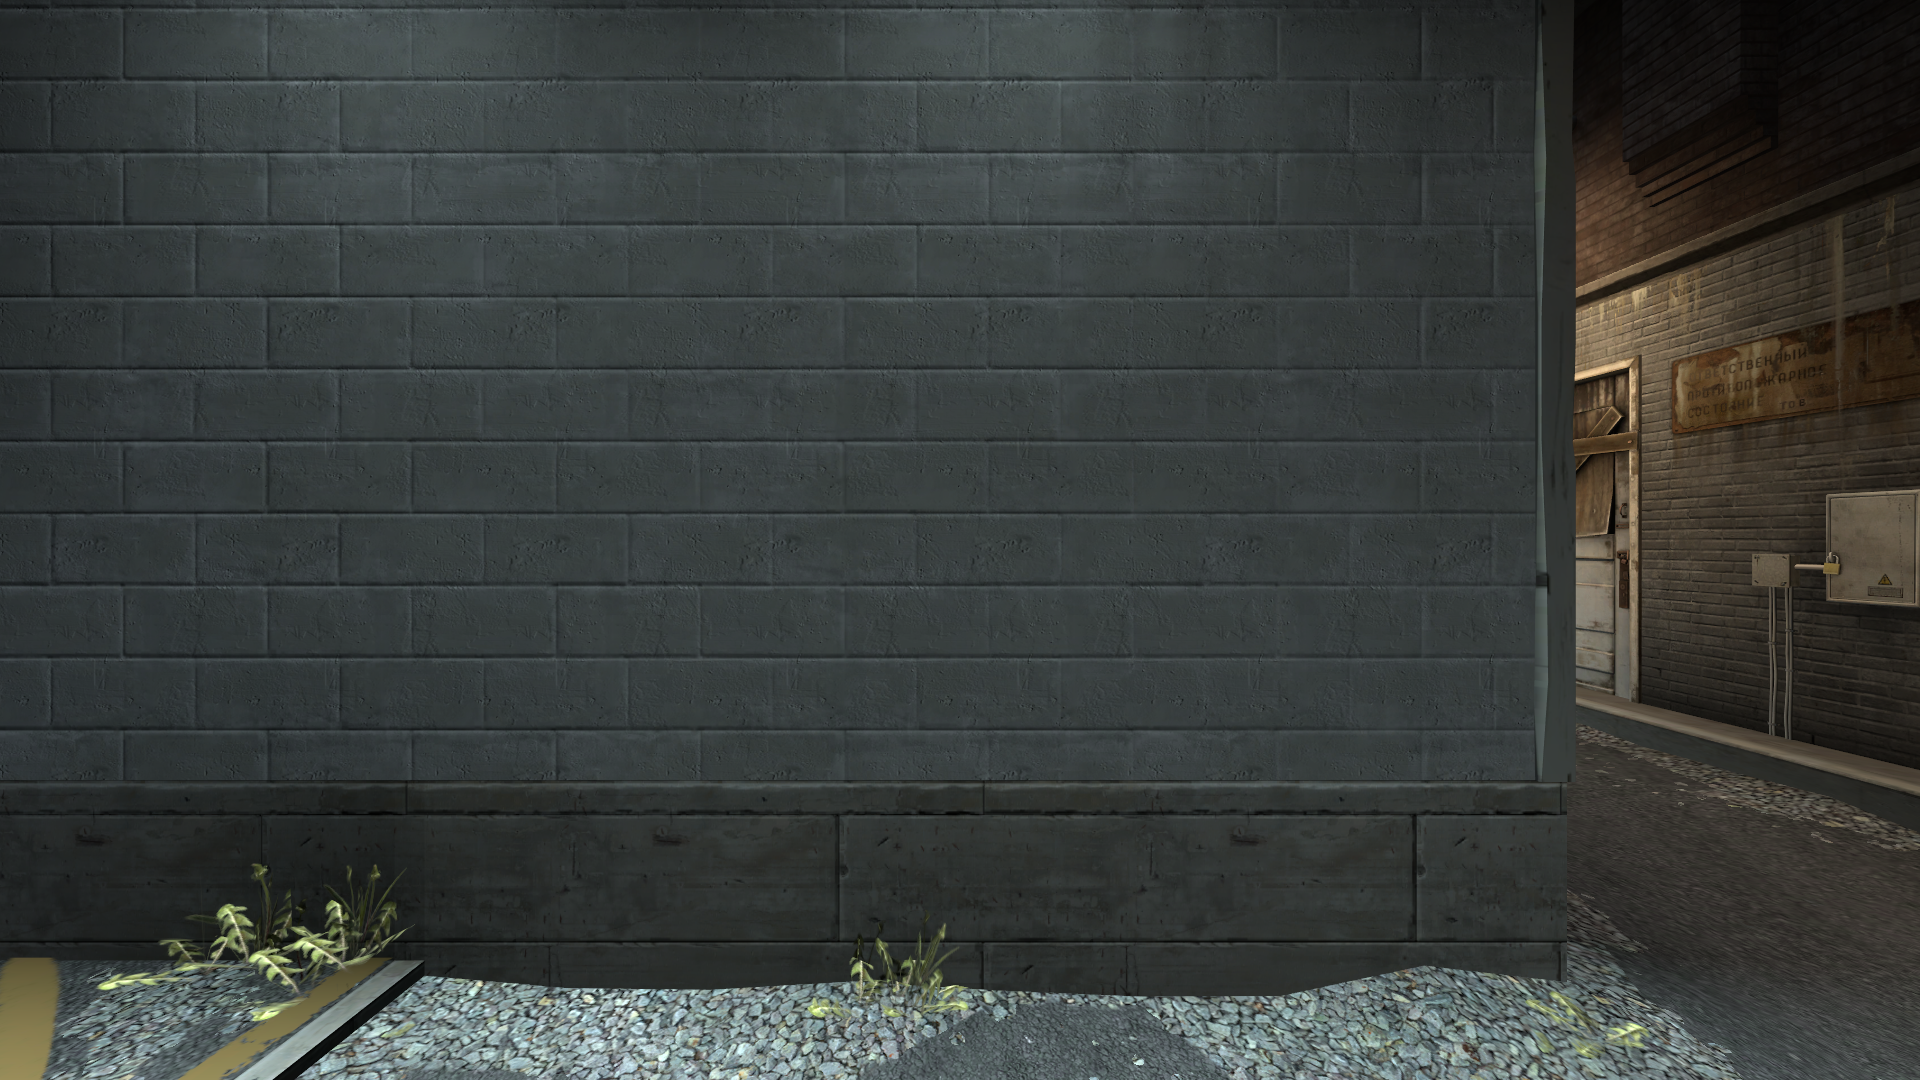
Map: de_train